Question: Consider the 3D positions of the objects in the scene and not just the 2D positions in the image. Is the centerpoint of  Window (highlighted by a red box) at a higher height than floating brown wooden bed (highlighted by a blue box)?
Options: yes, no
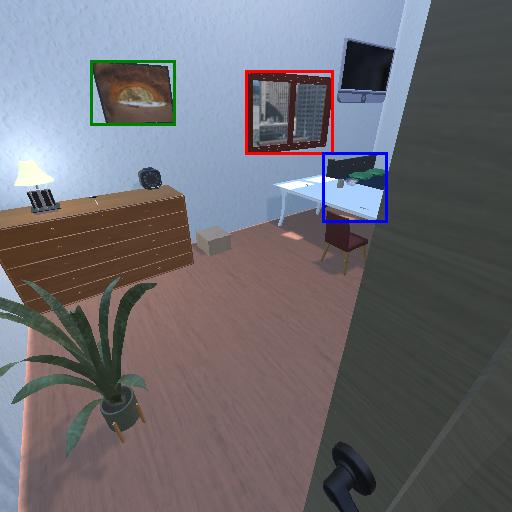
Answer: yes